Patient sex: F
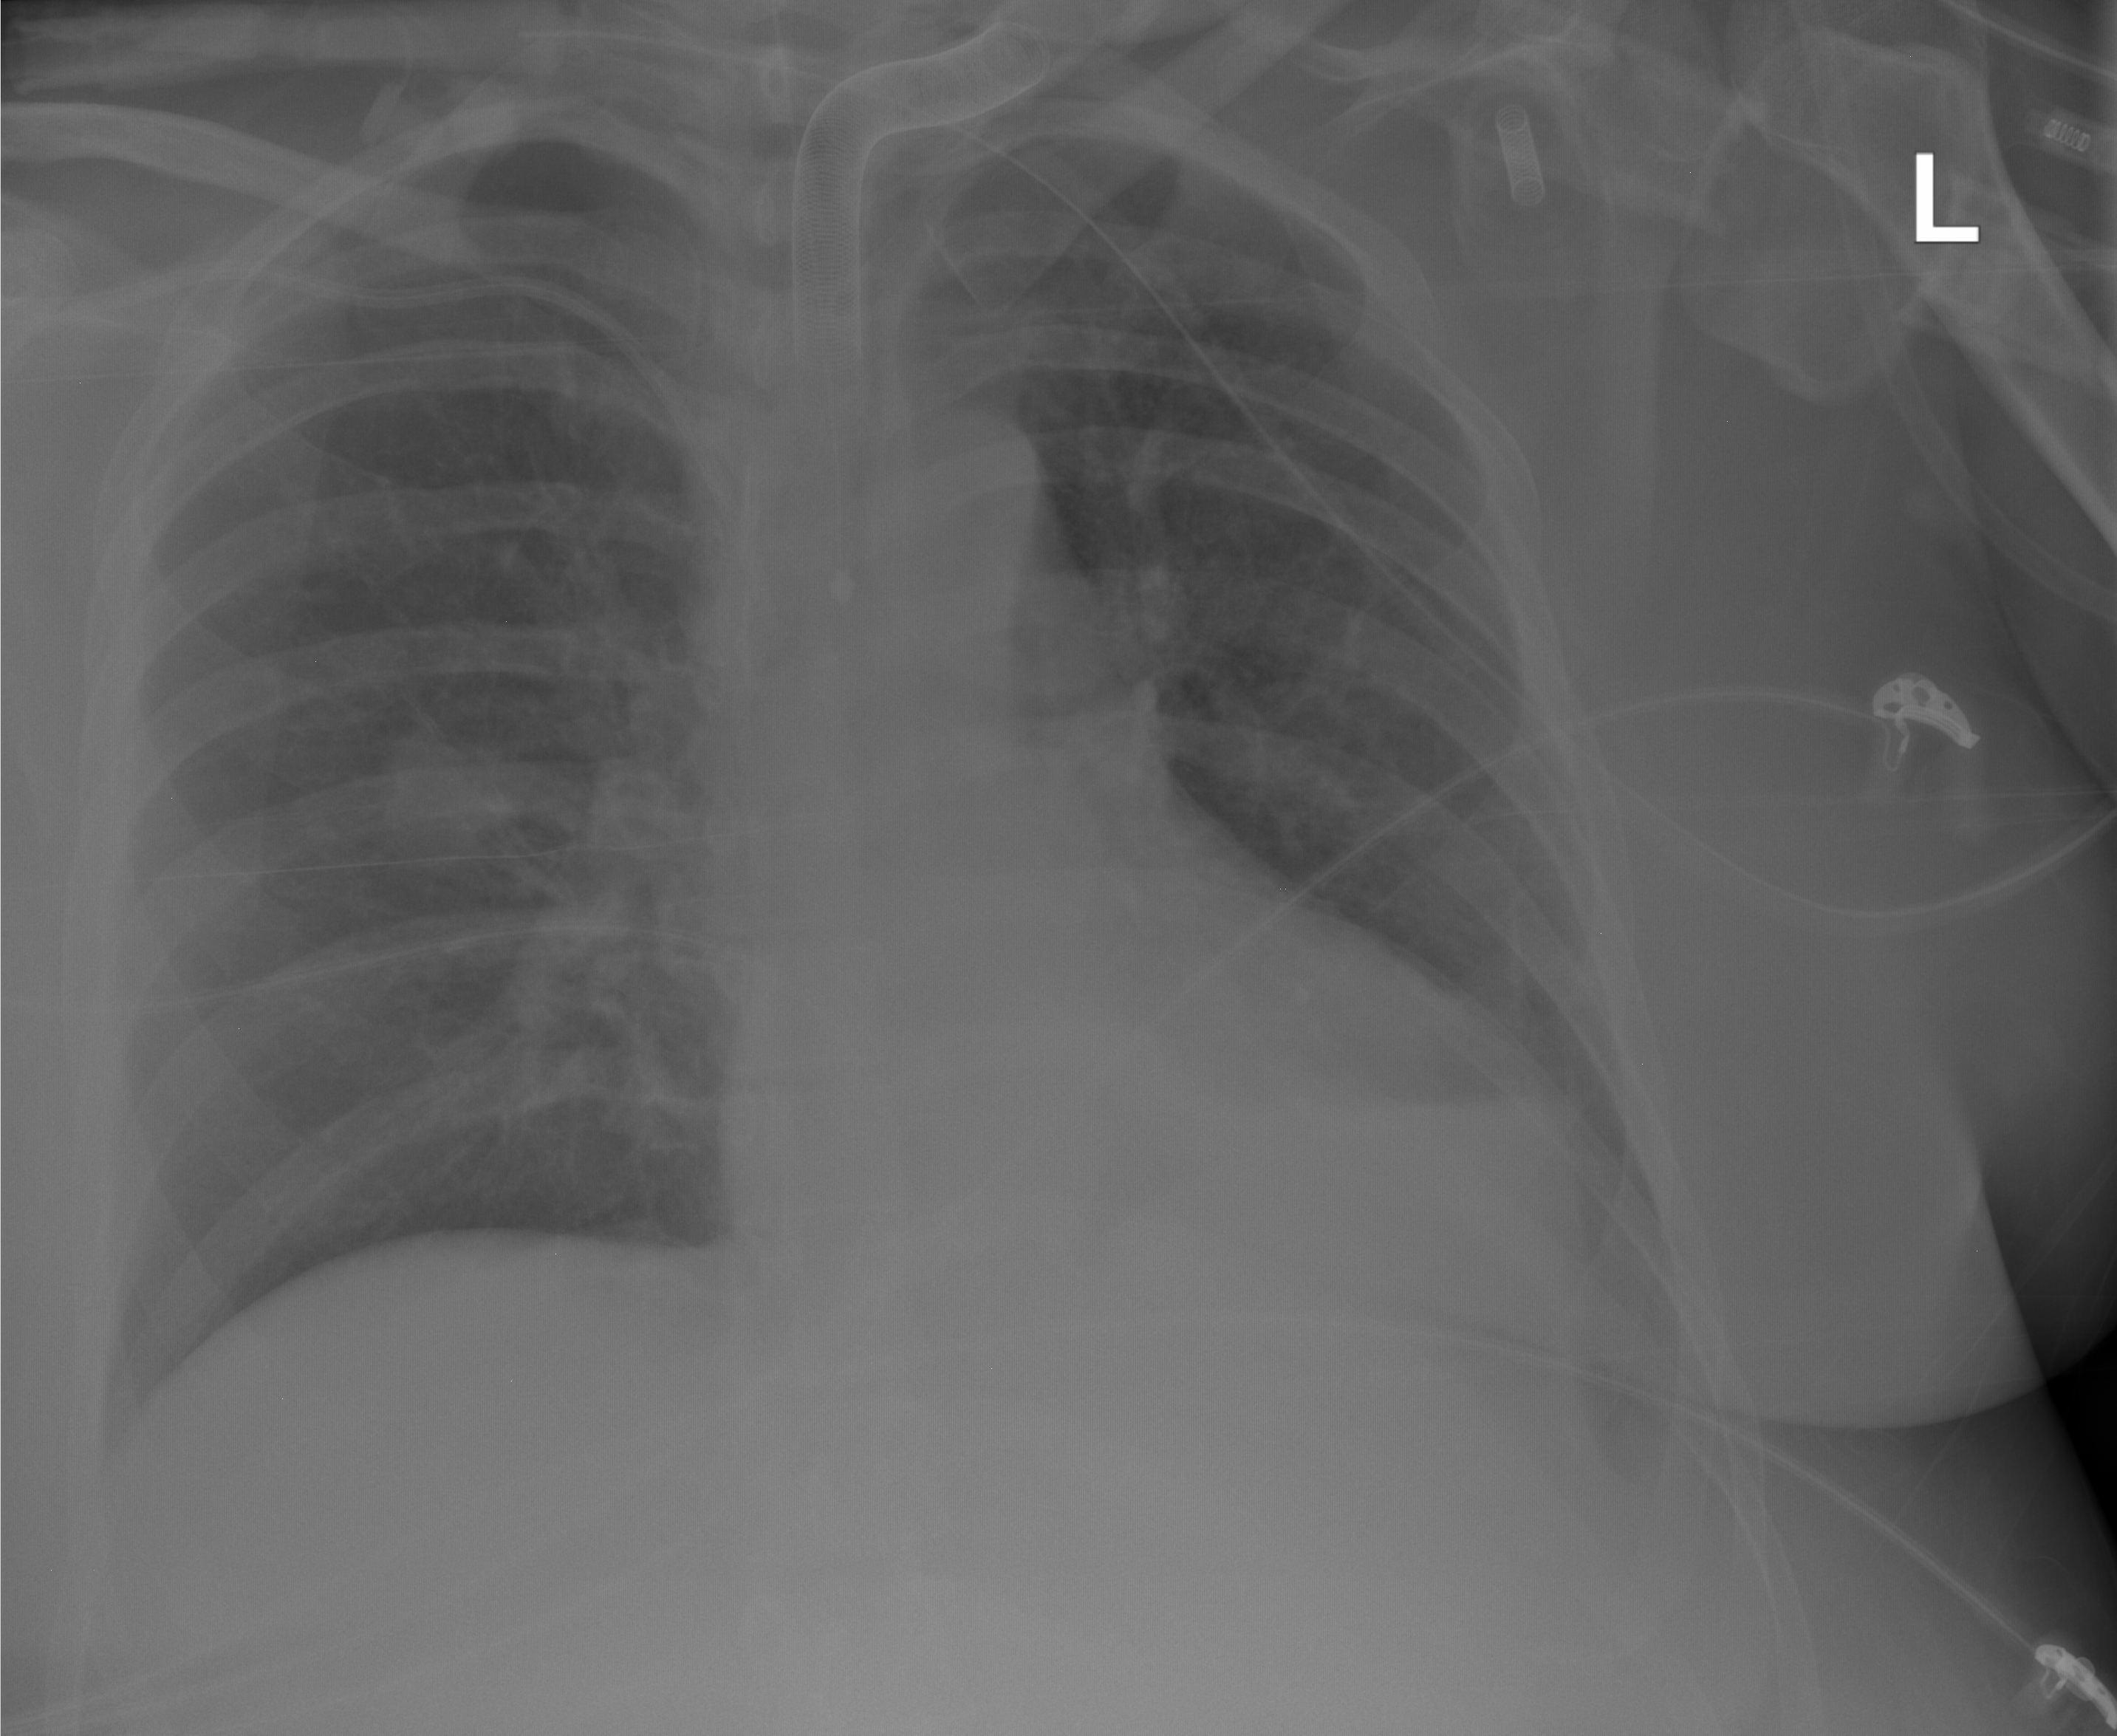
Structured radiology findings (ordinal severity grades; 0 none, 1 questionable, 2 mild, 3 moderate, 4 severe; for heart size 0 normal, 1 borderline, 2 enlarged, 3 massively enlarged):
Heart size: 0
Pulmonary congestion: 0
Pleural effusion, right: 0
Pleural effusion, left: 2
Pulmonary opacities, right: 0
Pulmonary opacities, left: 0
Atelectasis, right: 0
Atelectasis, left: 0